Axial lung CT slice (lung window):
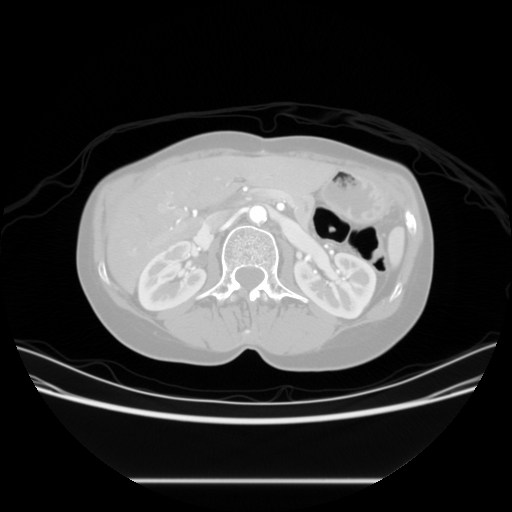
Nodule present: no